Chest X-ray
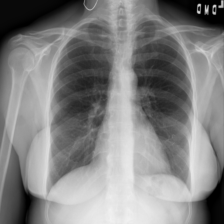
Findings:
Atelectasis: negative
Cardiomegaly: negative
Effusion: negative
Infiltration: negative
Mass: negative
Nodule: negative
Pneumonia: negative
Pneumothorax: negative
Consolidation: negative
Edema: negative
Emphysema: negative
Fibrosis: negative
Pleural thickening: negative
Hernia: negative